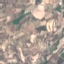
Land use / land cover class: PermanentCrop